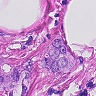
Metastatic tissue present: yes